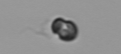
Label: Heterocapsa_rotundata